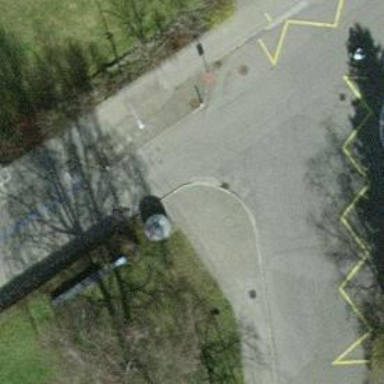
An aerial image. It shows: Asphalt footway with unmarked crossing. The crossing has markings.